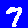
Digit: 7